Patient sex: F
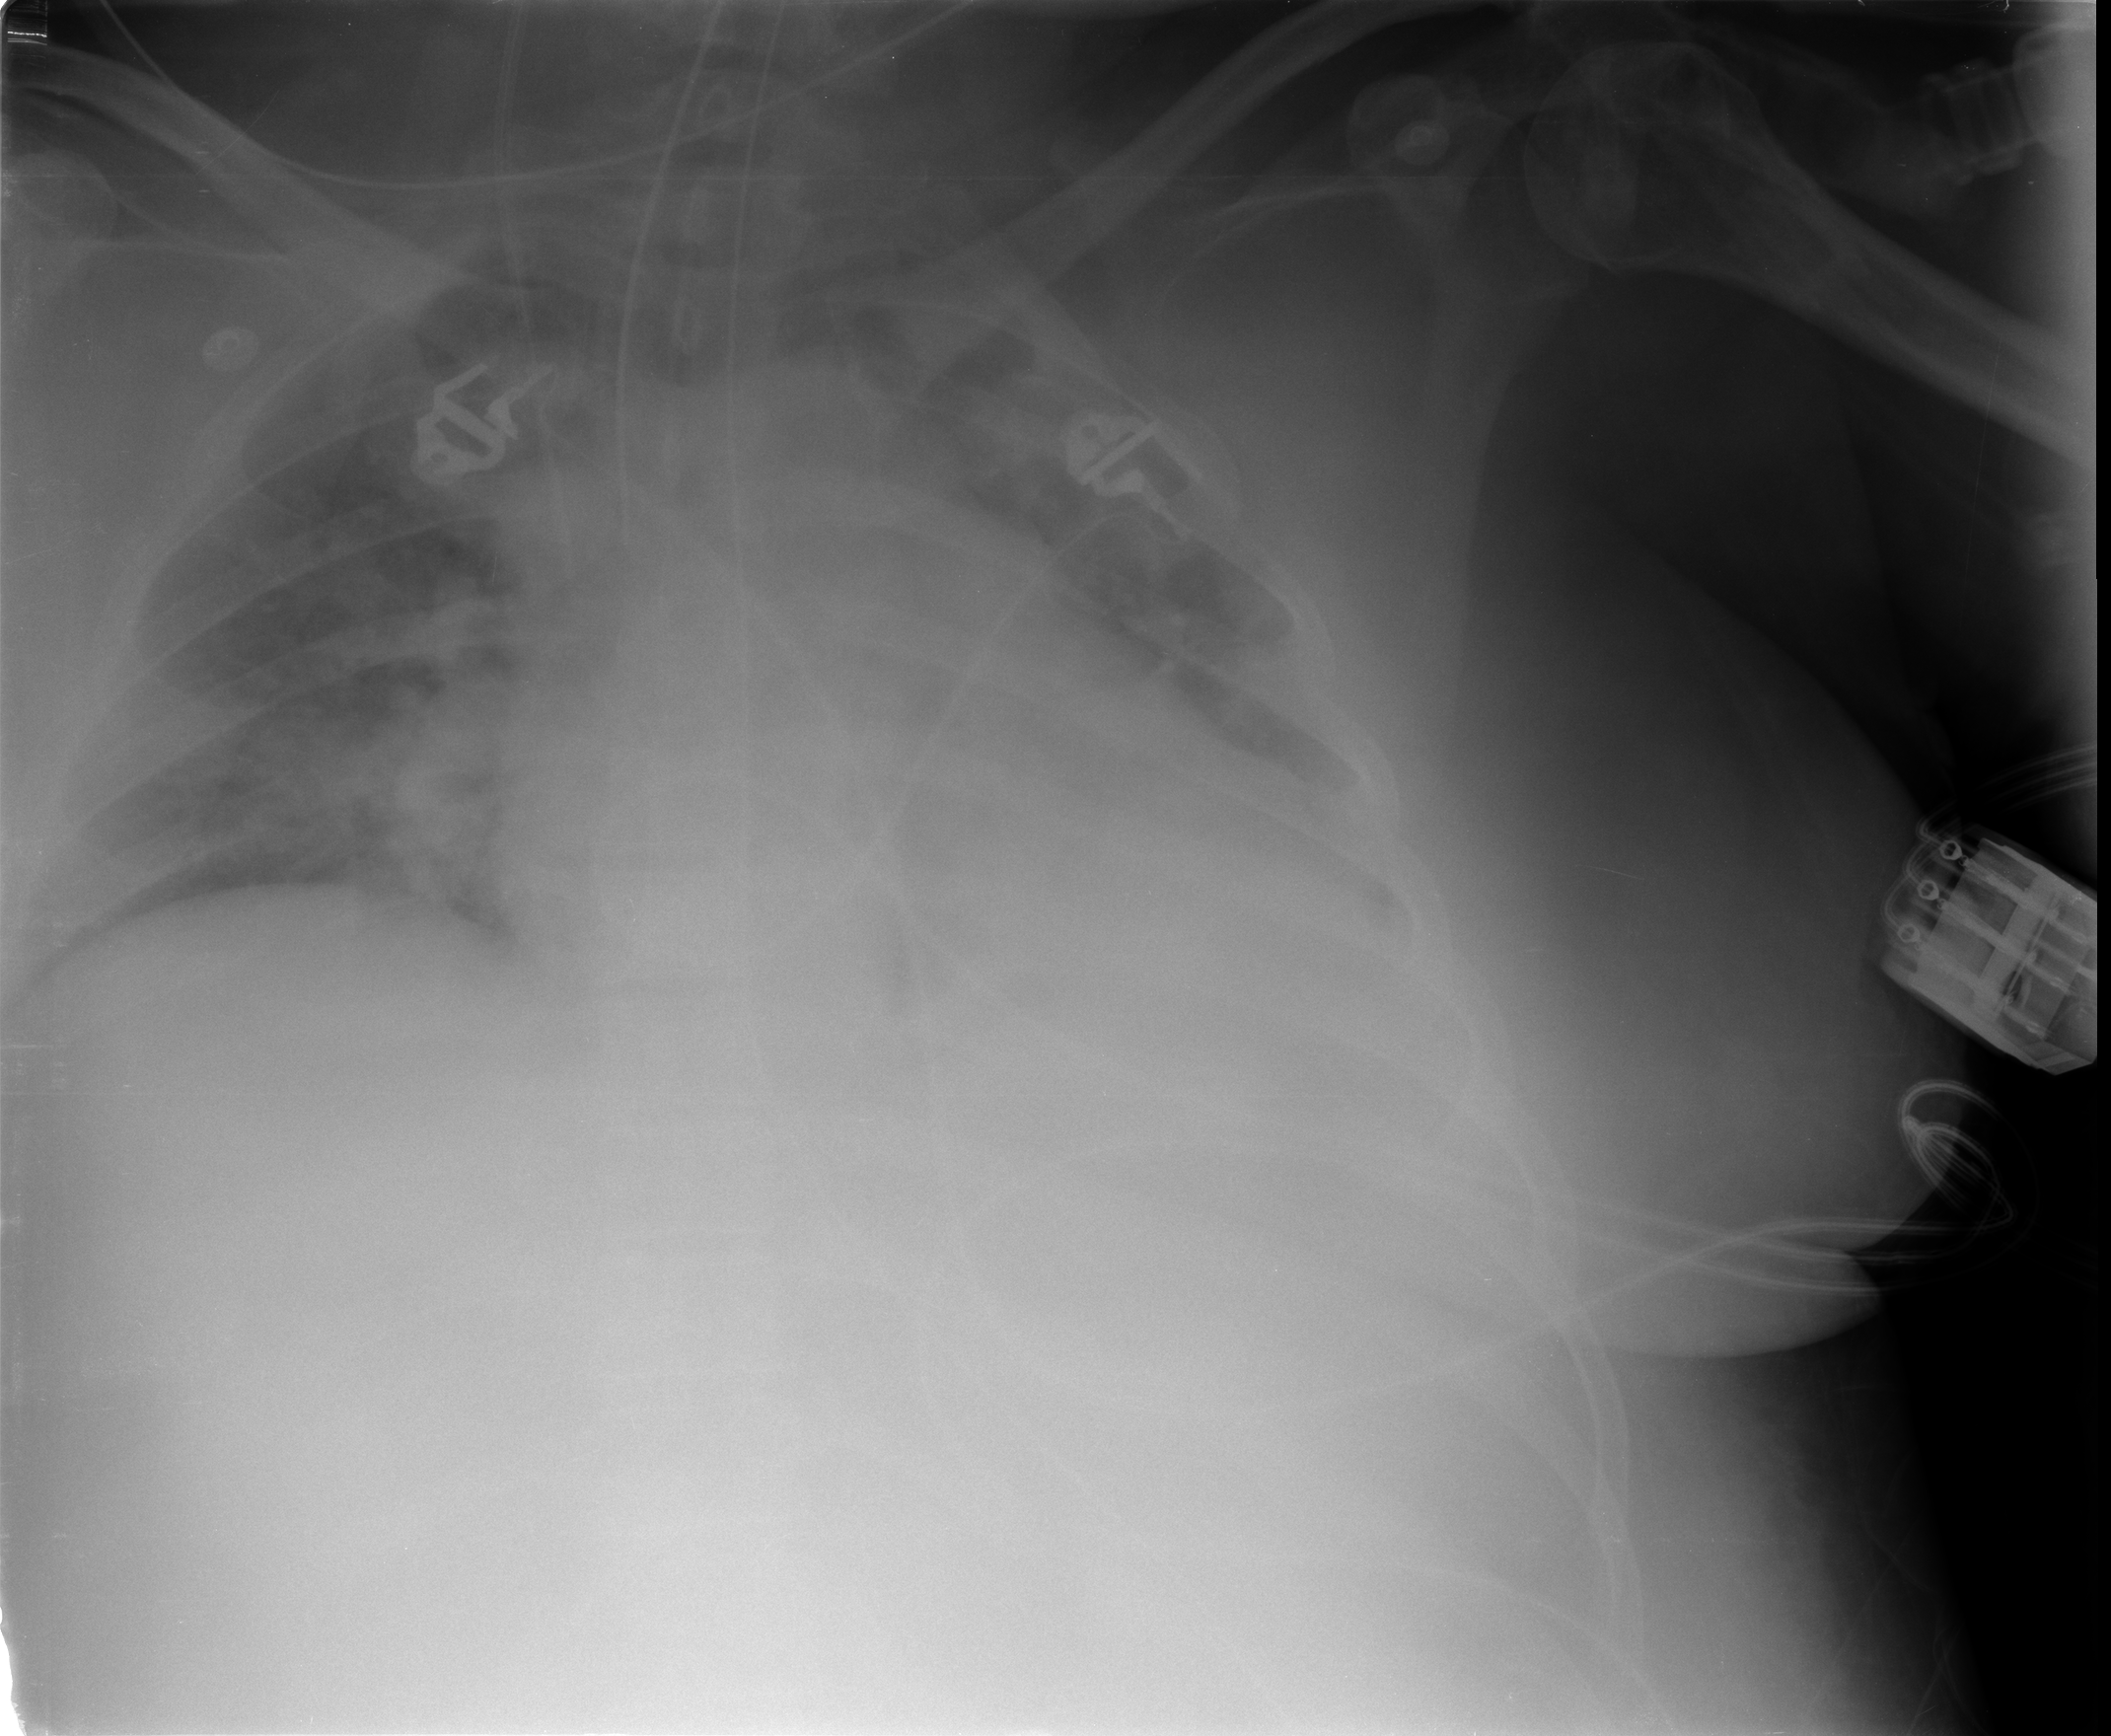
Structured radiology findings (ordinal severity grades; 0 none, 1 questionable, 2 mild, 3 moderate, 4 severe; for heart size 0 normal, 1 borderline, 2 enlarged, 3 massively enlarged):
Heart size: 0
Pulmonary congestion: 2
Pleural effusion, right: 3
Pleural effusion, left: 4
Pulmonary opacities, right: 3
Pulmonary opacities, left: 3
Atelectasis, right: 2
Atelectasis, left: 3